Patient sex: M
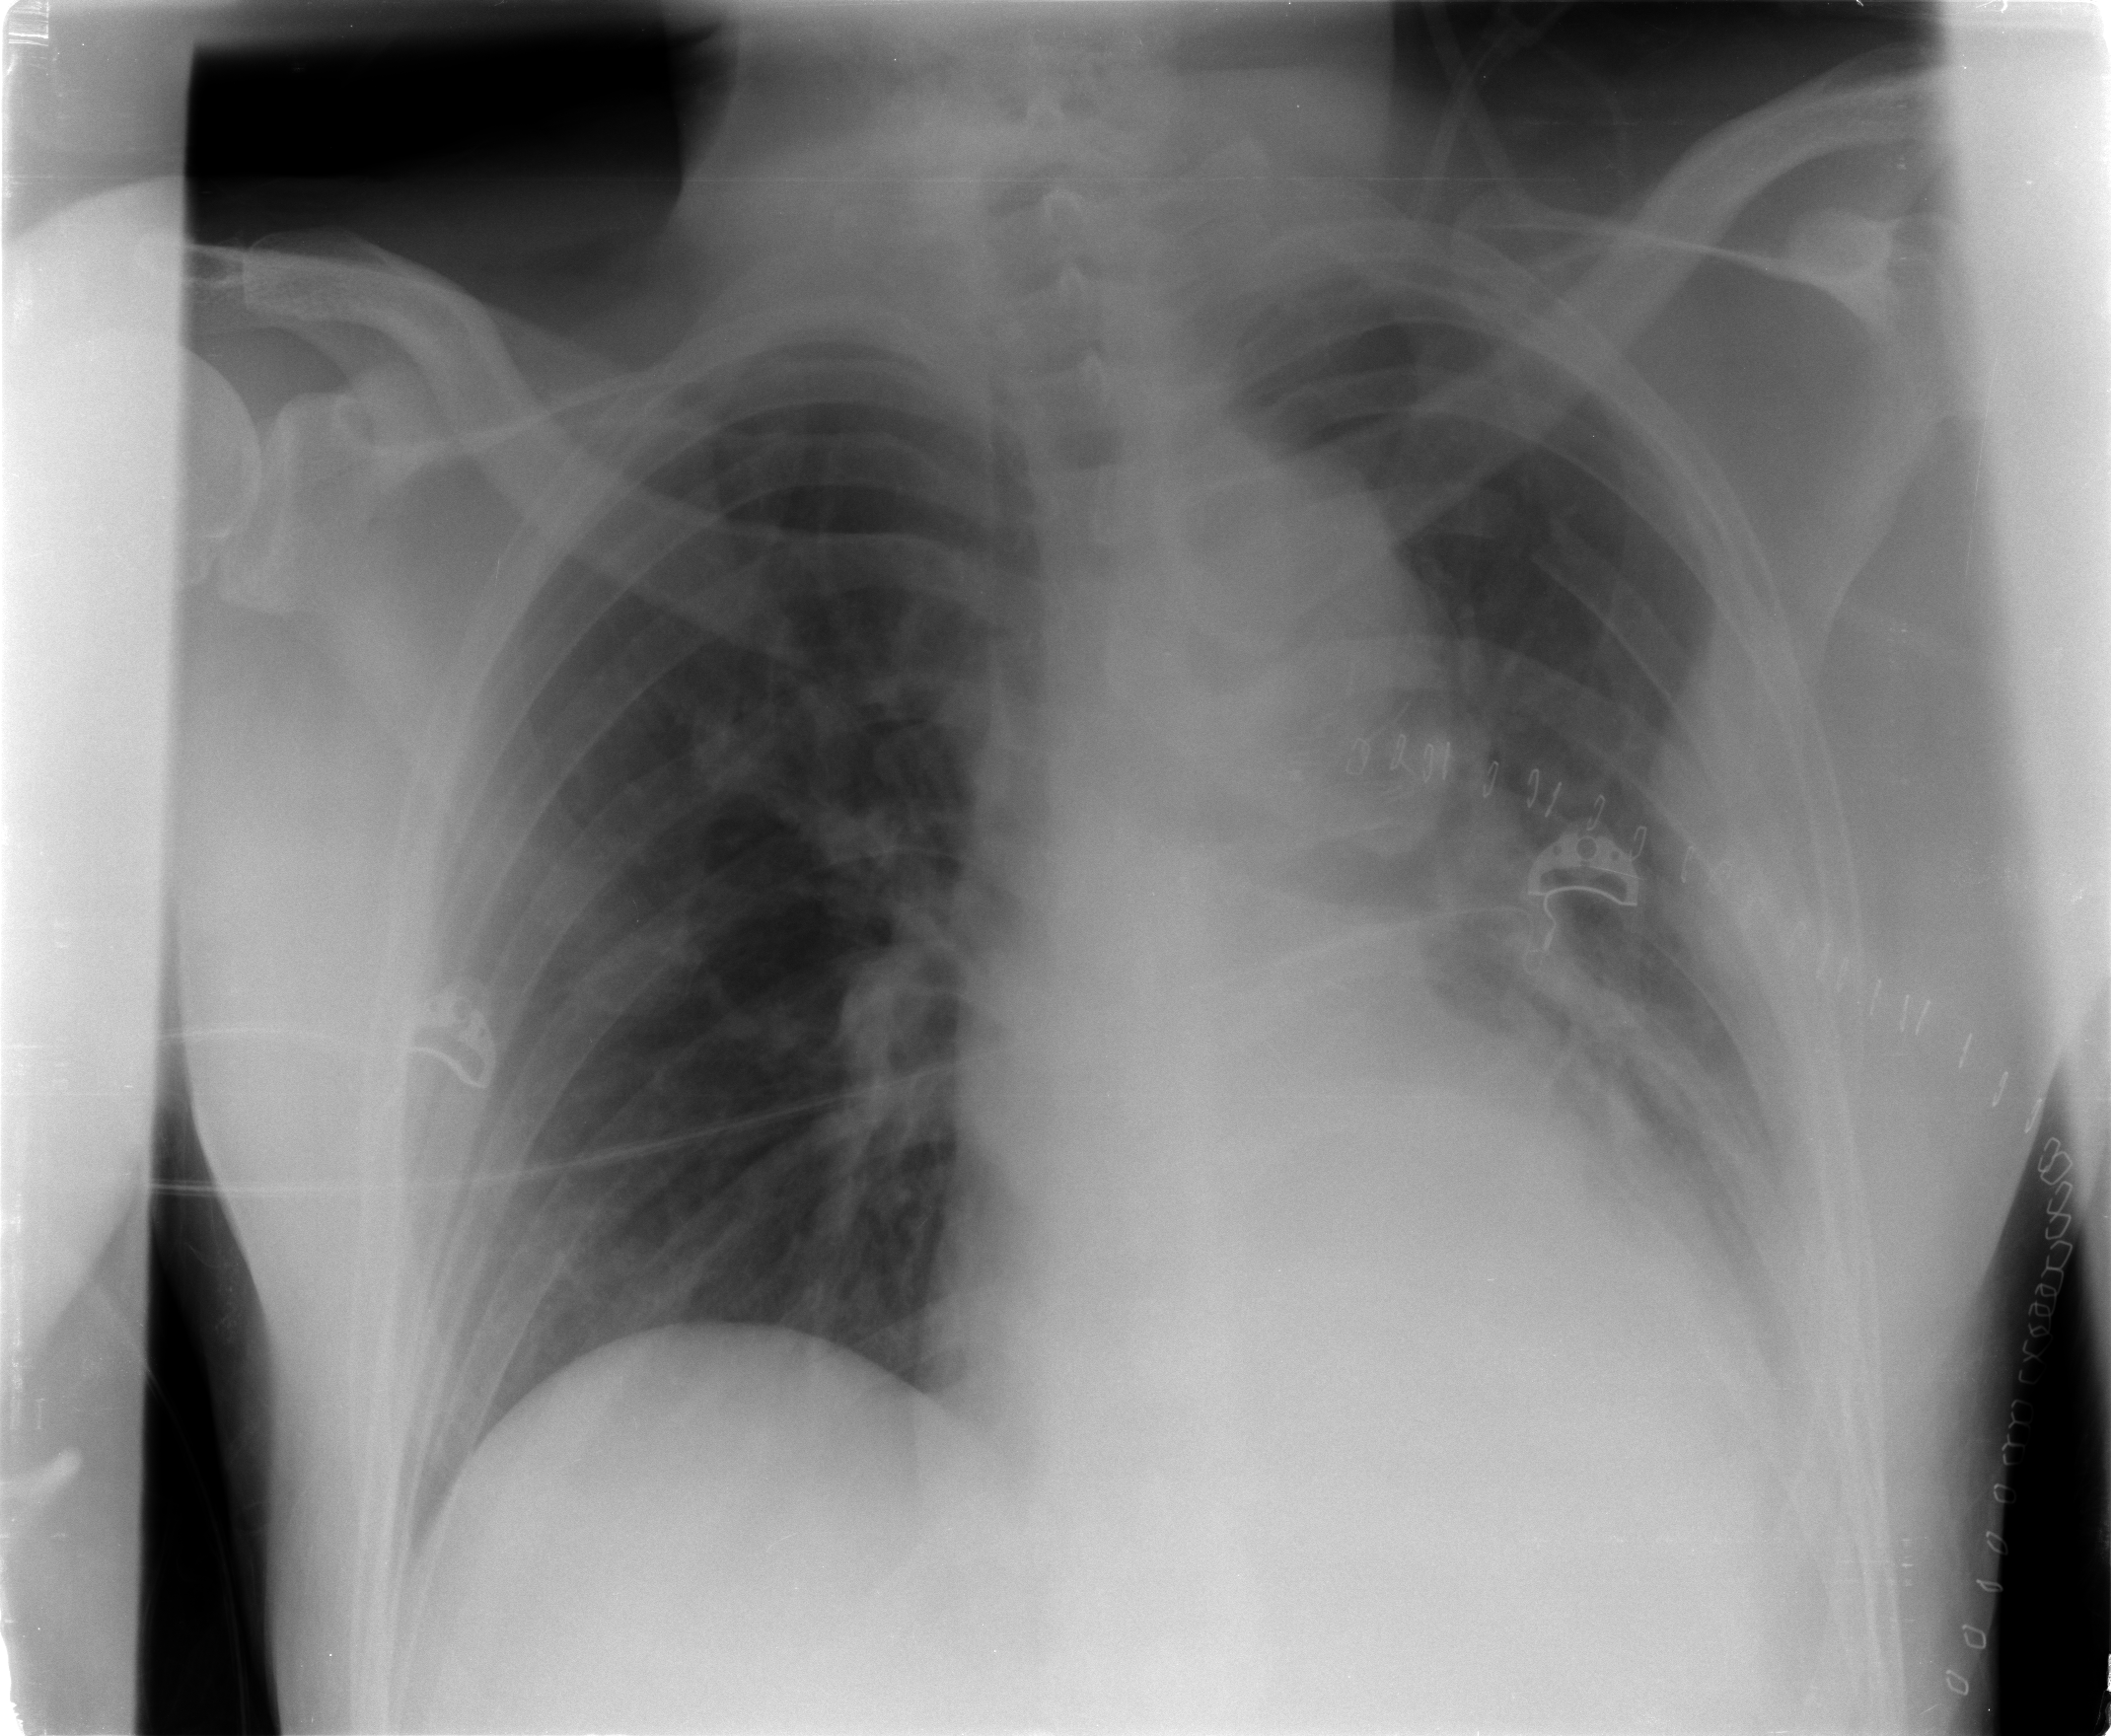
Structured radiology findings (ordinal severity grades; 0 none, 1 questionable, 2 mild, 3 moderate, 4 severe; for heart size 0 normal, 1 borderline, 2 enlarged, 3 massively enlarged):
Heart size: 2
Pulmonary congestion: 2
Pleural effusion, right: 0
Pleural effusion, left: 3
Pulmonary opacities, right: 0
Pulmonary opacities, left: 2
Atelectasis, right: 0
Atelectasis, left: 2